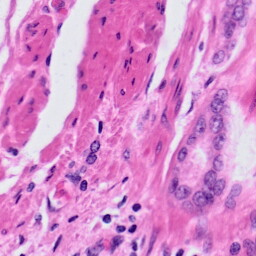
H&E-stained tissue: Prostate